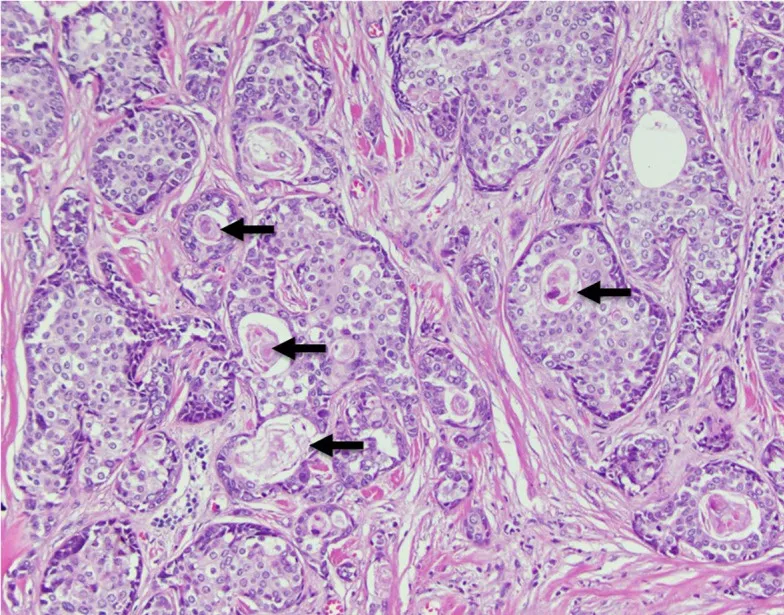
Histopathology section illustrating a nested growth pattern of relatively monotonous cells with moderate clear to eosinophilic cytoplasm and characteristic abrupt keratinization (arrows).
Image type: pathology (h&e)